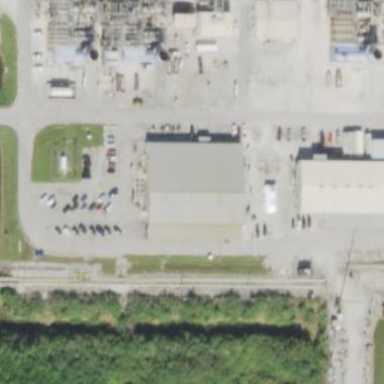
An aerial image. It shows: Industrial building.